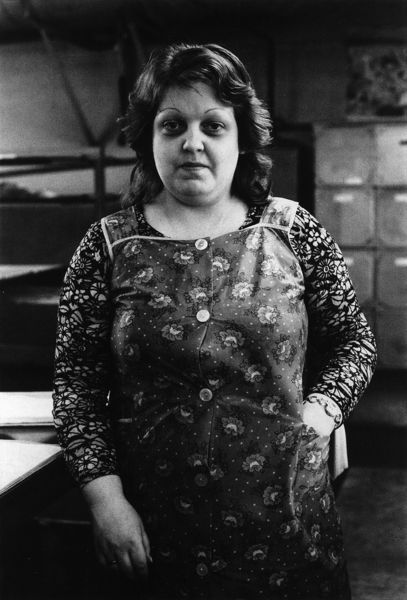
Titel: Frauen im Bekleidungswerk Treff-Modelle; Frauenporträts aus dem VEB Treffmodelle Berlin; Women at the Treff-Modelle Clothing Factory
Künstler: Helga Paris
Standort: Herstellungsort: Berlin (EU - D)
Schlagwörter: hand, frau, kleid, raum, blick, muster, augen, haare, augenbrauen, frontal, knopf, arbeit, schürze, blümchen, dick, einfach, foto, fotografie, blumenmuster, mollig, schwarz weiß, hausfrau, tasche, müde, putzfrau, dauerwelle, arbeiterin, damals, 20. jahrhundert, bunte schürze, arbeitsumgebung, 20. jhd.